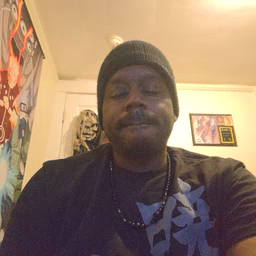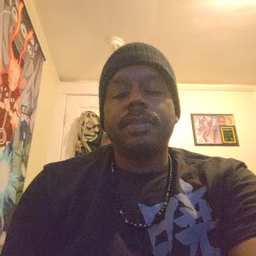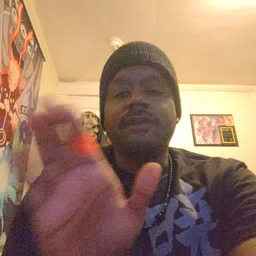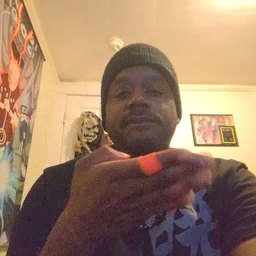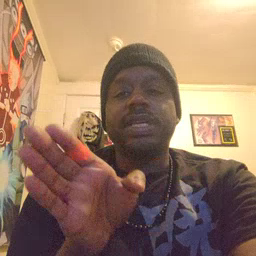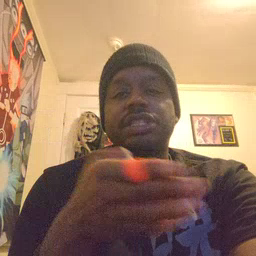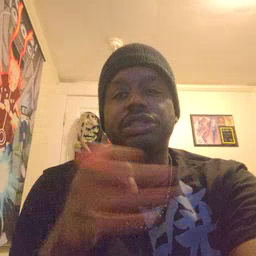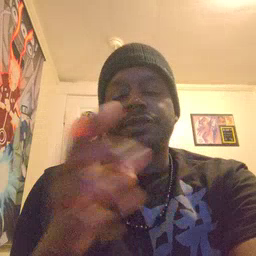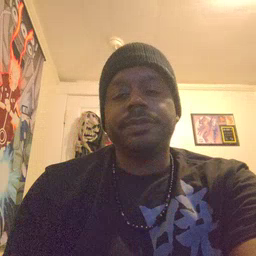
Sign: fish